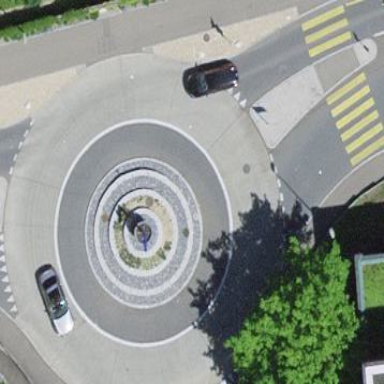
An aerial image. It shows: Concrete tertiary road circling roundabout.